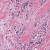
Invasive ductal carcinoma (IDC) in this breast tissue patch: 1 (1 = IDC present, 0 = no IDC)